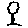
Label: tree